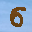
Label: 6